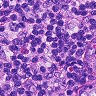
Metastatic tissue present: no